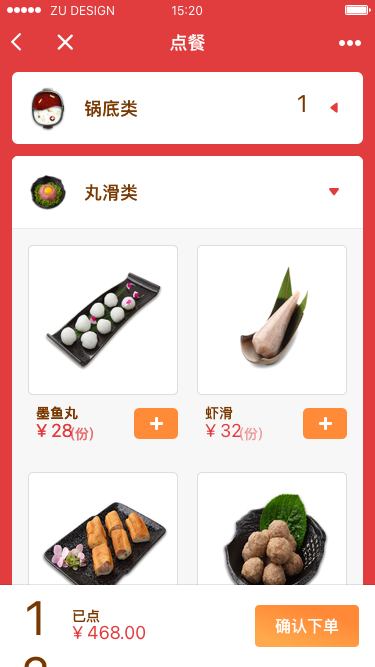
Text in this UI design:
锅底类
1
丸滑类
特色菜类
2
经典火锅菜
4
牛肉羊肉类
2
海鲜河鲜类
豆面制品
¥ 28
 (份)
墨鱼丸
¥ 28
 (份)
墨鱼丸
¥ 32
 (份)
虾滑
¥ 28
 (份)
墨鱼丸
¥ 28
 (份)
墨鱼丸
已点
确认下单
12
¥ 468.00
点餐
15:20
ZU DESIGN